Interaction volume radius: 5 \u00c5
Interaction volume height: 10 \u00c5
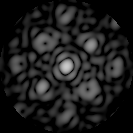
Disorder parameter: 0.4766